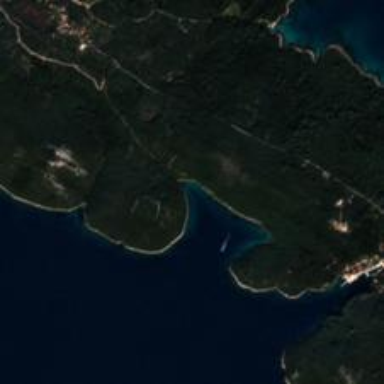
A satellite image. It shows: Beautiful bay in nature.